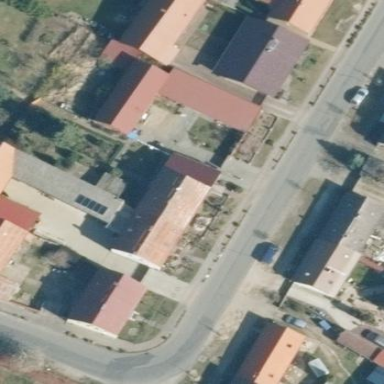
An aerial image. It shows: View of apartment building.